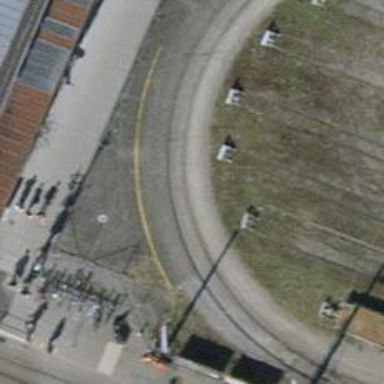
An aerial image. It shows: Railway buffer stop.